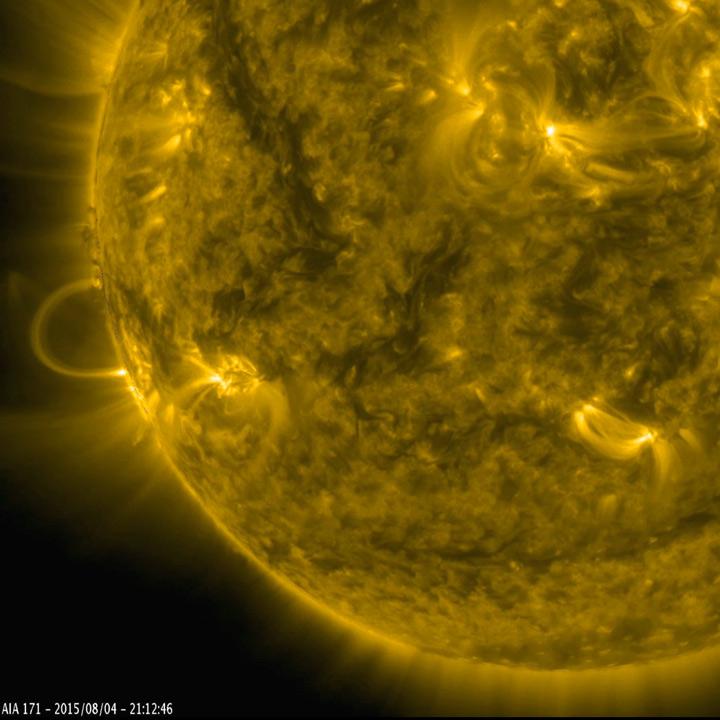
A Golden Arch Sun, Solar Dynamics Observatory SDO